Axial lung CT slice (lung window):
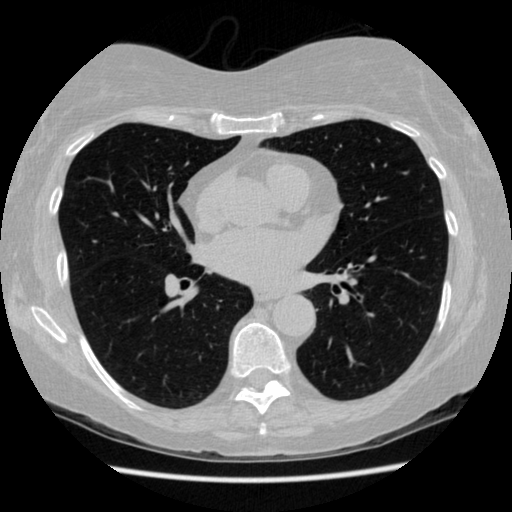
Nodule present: no